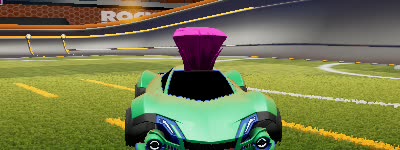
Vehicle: werewolf